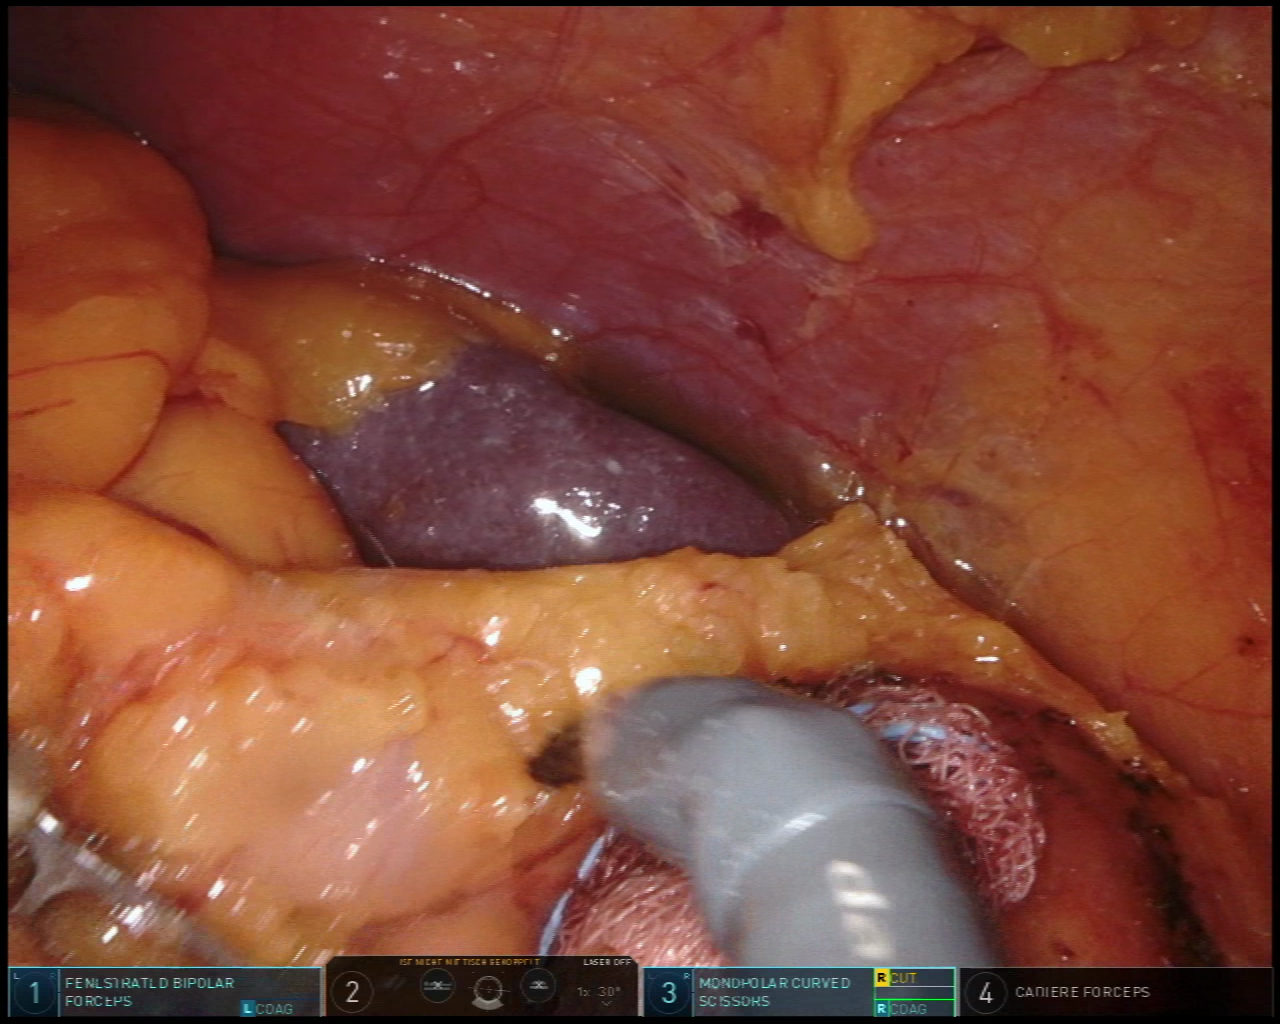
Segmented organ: spleen
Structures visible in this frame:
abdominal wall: yes
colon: no
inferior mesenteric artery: no
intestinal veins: no
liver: no
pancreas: yes
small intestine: no
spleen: yes
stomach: no
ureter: no
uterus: no
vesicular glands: no